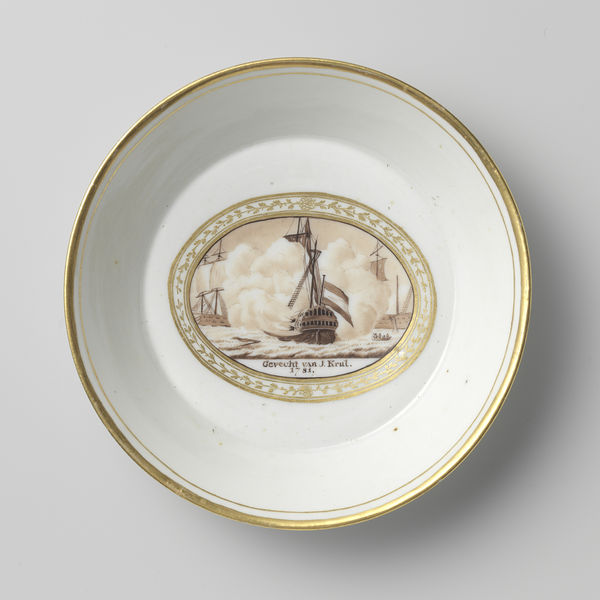
Titel: Schotel met een voorstelling van het gevecht van J. Krul
Standort: Amsterdam
Institution: Rijksmuseum
Schlagwörter: teller, schiff, porzellan, holländisch, goldrand, gefecht, seeschlacht